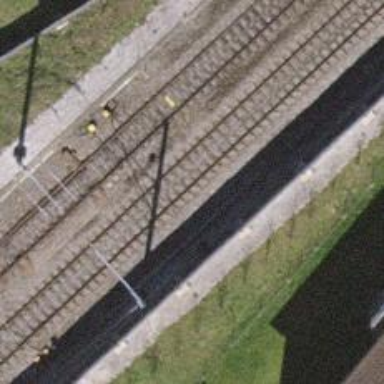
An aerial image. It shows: Railway switch with the turnout on the left side.